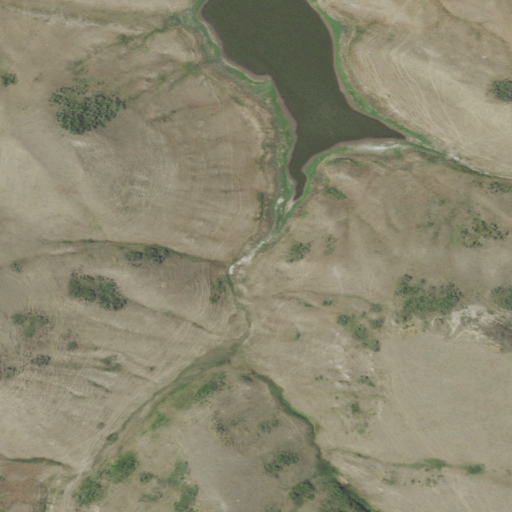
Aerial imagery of valley in Montana named Paudois Coulee containing shrub, grassland, open water, and deciduous forest